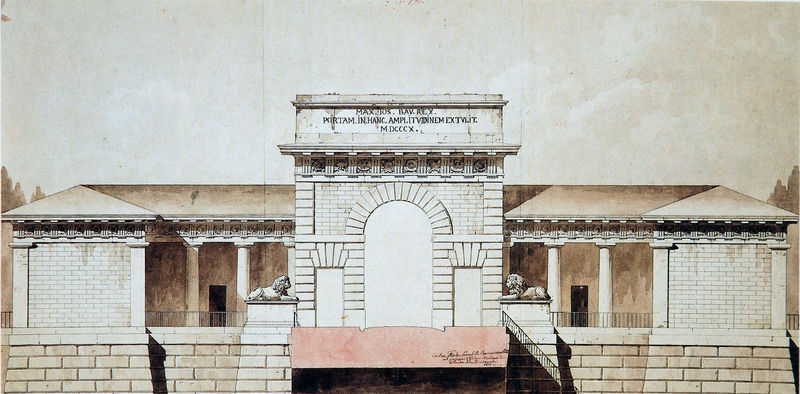
Titel: Karlstor in München - Aufriss der Feldseite
Künstler: Carl von Fischer
Standort: München
Institution: Architektursammlung der Technischen Universität
Schlagwörter: baum, gemälde, himmel, schatten, weiß, aquarell, bäume, stadt, blumen, braun, frankreich, grau, hell, licht, pfeiler, schwarz, skizze, säule, säulen, tür, zeichnung, dach, gebäude, haus, rot, beige, ornament, wand, architektur, sockel, stein, steine, bild, signatur, brücke, flach, gitter, sonne, klassizismus, renaissance, rosa, anhöhe, turm, skulptur, relief, schrift, papier, modell, rahmung, ansicht, bogen, fassade, italien, giebel, mauer, ziegel, linien, steinmauer, pilaster, hafen, rundbogen, anleger, treppe, treppen, könig, symmetrie, inschrift, geländer, stil, plinthe, jahreszahl, tor, befestigung, bögen, eingang, fugen, laviert, tusche, arkade, innenhof, kolonnade, loggia, umgang, überdachung, antike, burg, bayern, münchen, torbogen, denkmal, mauerwerk, symmetrisch, schnitt, text, beschriftung, koloriert, entwurf, schema, architrav, arkaden, rom, halbrund, fries, dreiecksgiebel, gemäuer, portal, rustika, römer, schlussstein, villa, karte, gesims, löwen, quader, risalit, antik, wächter, graben, plan, tempel, löwe, konsole, pavillon, basis, dorisch, schaft, rosetten, römisch, siegestor, monument, gebälk, stien, triumpfbogen, triumphbogen, säulengang, lisenen, abakus, echinus, kranzgesims, aufriss, architekturzeichnung, flachdach, attika, methopen, triglyphen, atrium, flügelbau, säulenordnung, latein, ordnung, dorica, metope, metopen, rustica, triklyphen, zahnschnitt, blendbogen, dorika, römische villa, architektonisches notationssys, bosse, doric, dorische, dorische säulen, eingangsbogen, eklektizismus, ganu, gesisms, keilstein, löwenstatuen, mantua, maximus, nebengebäude, notationssystem, ohne basis, palazzo del tee, quaderung, scheitrechter bogen, stilmischung, trophäen, trygliehe, tryglyphen, port, max joseph, gebäüde, säulenh, 1810, löven